Question: I am trying to find the points with edge-adjacent Voronoi regions in a given dataset. I'm new to computational geometry, but from reading up online, it appeared that using the Delaunay tessellation would be an easy way to do this. <URL> in particular even has a lemma that states
> Lemma 2.4 Two points of S are joined by a Delaunay edge iff their Voronoi regions
are edge-adjacent.
So, I found the delaunay tessellation of my dataset as
'''
dt = delaunay(dataset); %using delaunayn() since dataset can be multidimensional
'''
But now, when I plot this along with the voronoi diagram for this dataset, I find that the delaunay edges returned connect points whose regions are not actually edge-adjacent.
Here is the code I used to plot Voronoi and Delaunay together:
'''
voronoi(dataset(:, 1),dataset(:, 2));
hold on;
dt = delaunayn(dataset);
triplot(dt, dataset(:, 1), dataset(:, 2), 'red');
'''
And here is the output:
As an example of the problem, see the point X on the right end of the figure connected to point Y near the lower left corner.
Another example is in <URL> - the point 1 is connected to 2 and 3, even though they're not adjacent, and there doesn't seem to be any way 1 and 2 could share an edge even if extended to infinity. This question is actually what prompted me to test the delaunayn output with the above code.
Why is this happening, and how do I actually get the edge-adjacent neighbour regions that I need?
Note: For seeing the image in full size and clarity, please right click and choose 'View image' or similar.
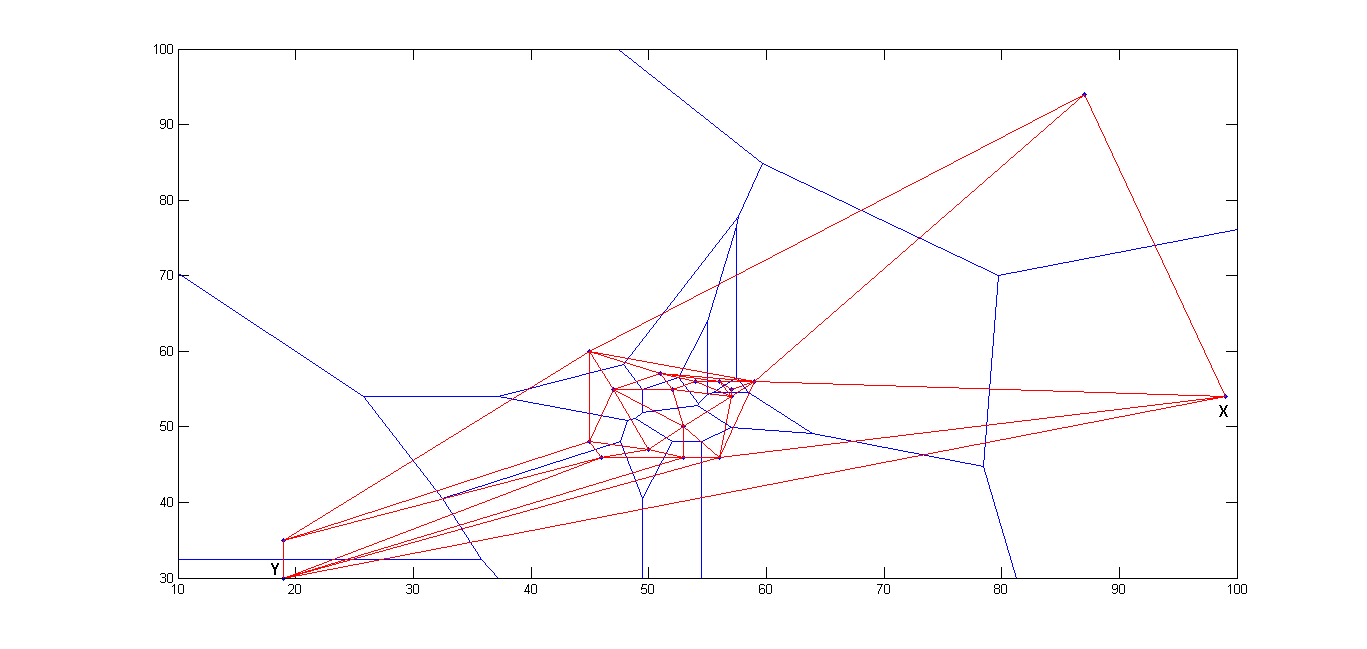
Answer: As far as I can see (the quality of the diagram is not so good), the regions for X and Y should be adjacent below the plotted part. If you zoom out far enough, you should see them.
I.e. the edge where X and Y meet exists, but is just not shown on the plot.
The following diagram does show the voronoi diagram outside of the plotting area, but how to find the intersection point described above (note, the bisector is not shown here):